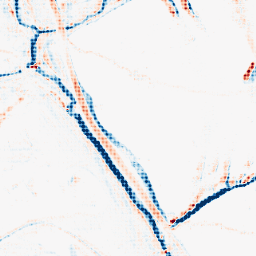
Category: morphological
Decomposition family: morphological_rect
Decomposition parameters: operation: average
width: 10
height: 5
Upsampling method: sinc_blackman
Upsampling parameters: scale: 4
kernel_size: 4
Upsampling scale: 4